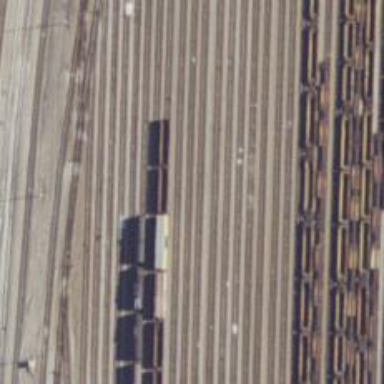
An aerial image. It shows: Railway yard in service.